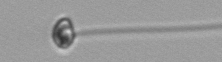
Label: flagellate